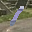
Label: 1